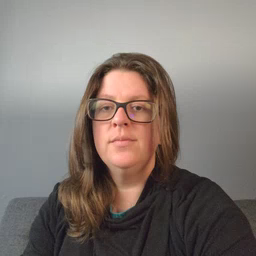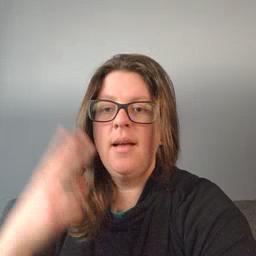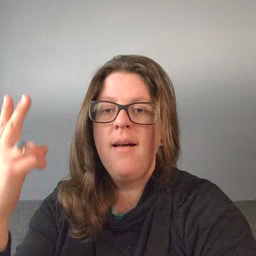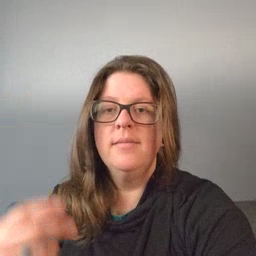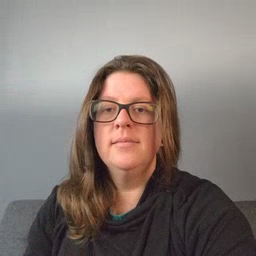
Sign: high